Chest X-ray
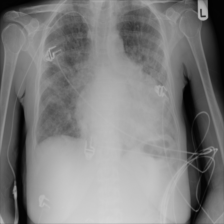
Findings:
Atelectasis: negative
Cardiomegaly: positive
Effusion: negative
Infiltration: positive
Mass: negative
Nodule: negative
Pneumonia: negative
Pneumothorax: negative
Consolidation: negative
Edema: negative
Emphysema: negative
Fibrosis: negative
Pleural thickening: negative
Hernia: negative